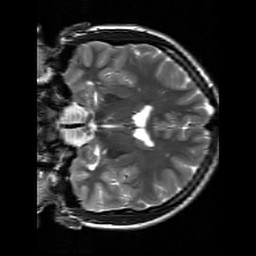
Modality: T2w
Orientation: coronal
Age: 18
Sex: male
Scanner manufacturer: siemens
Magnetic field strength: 3 T
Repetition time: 7 s
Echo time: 0.09 s